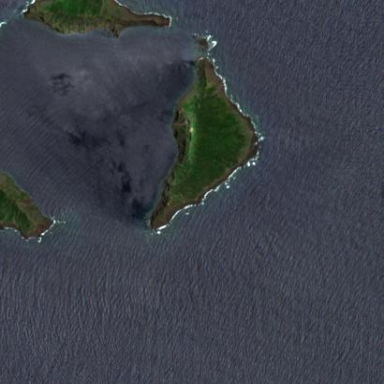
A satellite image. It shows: Island with natural coastline.